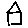
Label: house